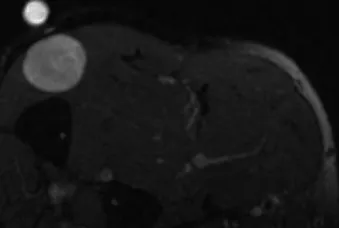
Coronal STIR. MRI of the right proximal forearm with a hyperintense, well-circumscribed mass within the flexor digitorum profundus.
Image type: radiology (mri)